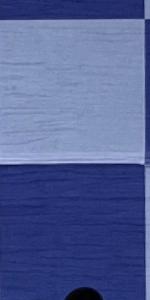
Label: Empty